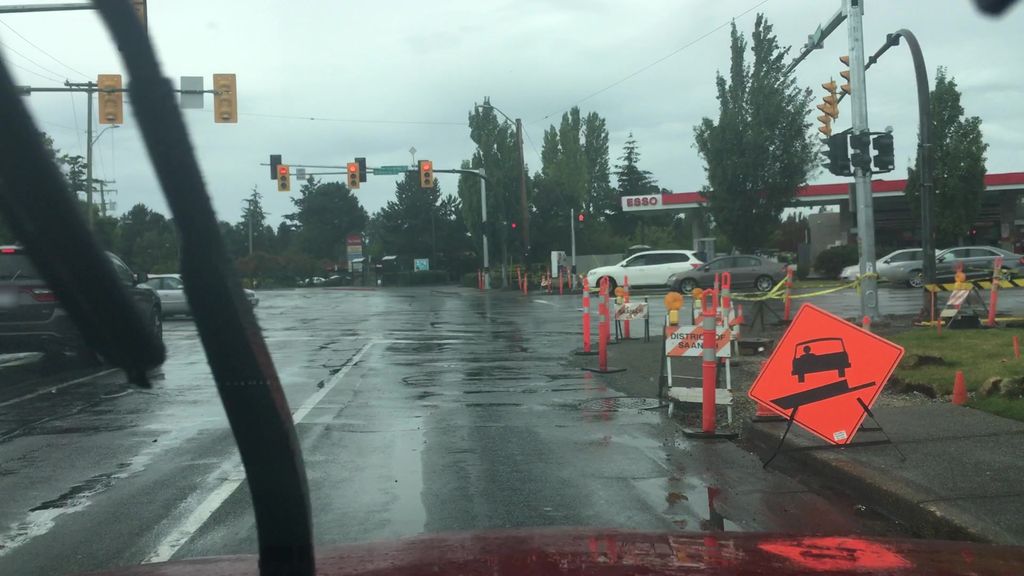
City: victoria